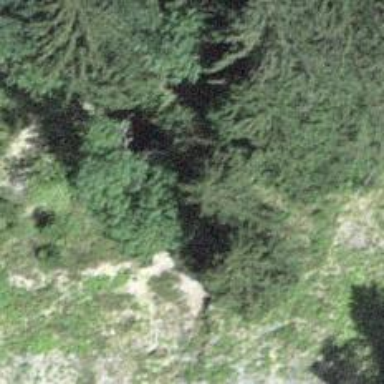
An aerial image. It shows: Natural cliff.